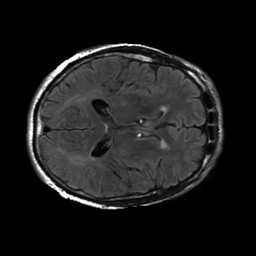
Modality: FLAIR
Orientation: axial
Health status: ill
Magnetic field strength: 3 T